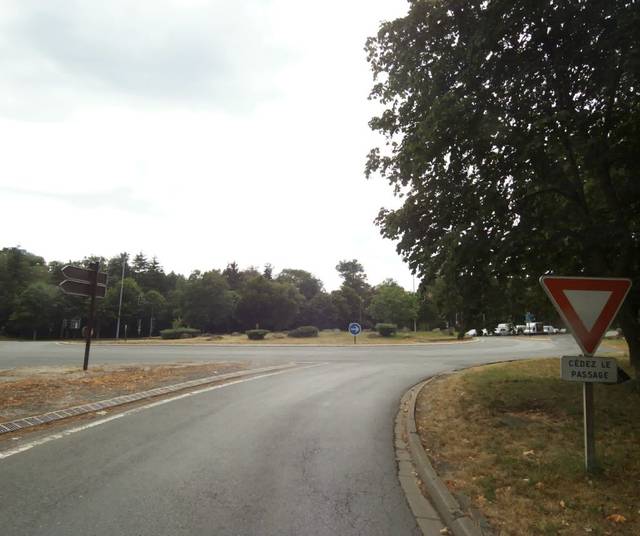
Region: France
Coordinates: 48.409, 2.687